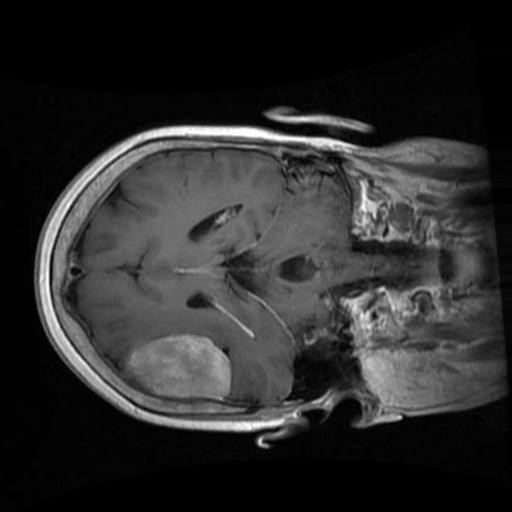
Label: brain_menin